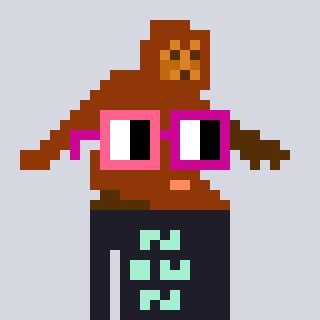
a pixel art character with square pink and red glasses, a bigfoot-shaped head and a grayscale-colored body on a cool background